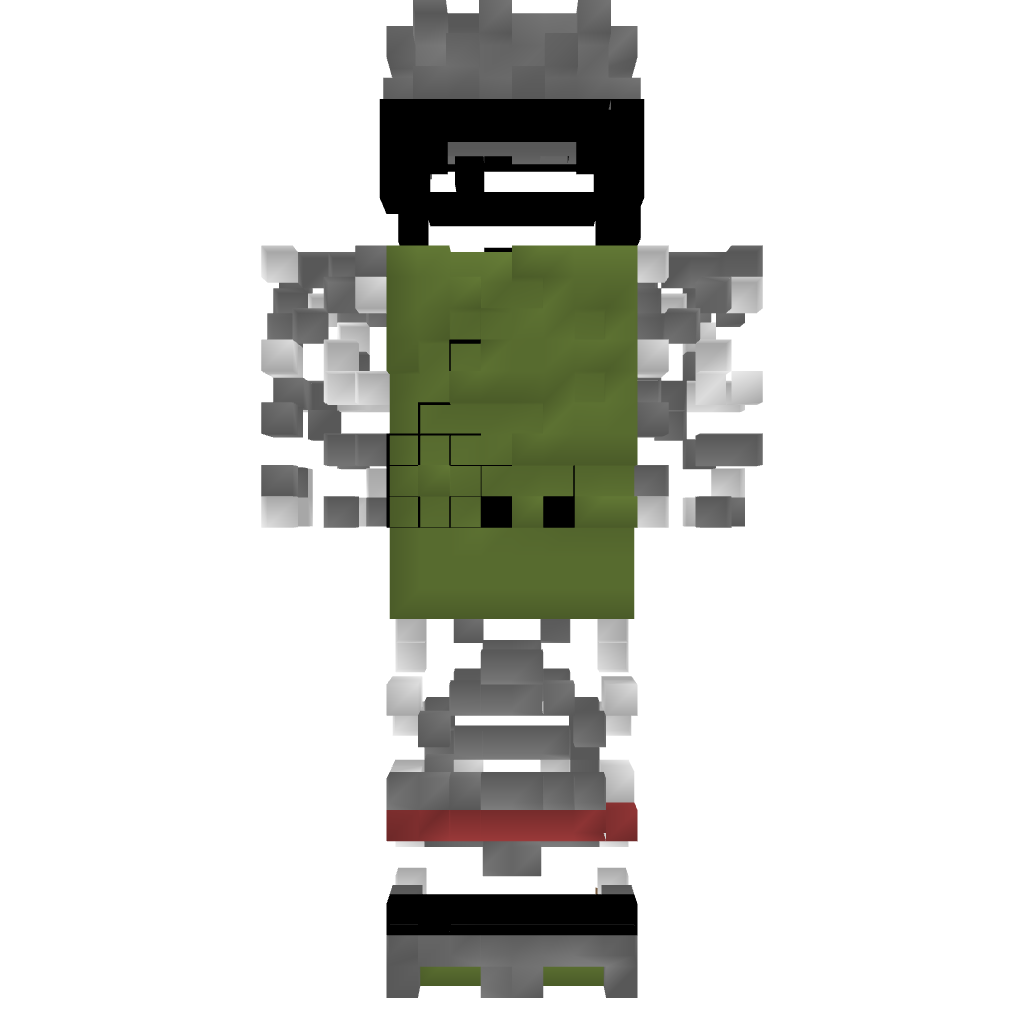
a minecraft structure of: Statue - Army Skin bad low quality